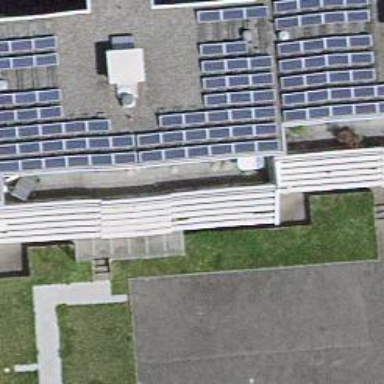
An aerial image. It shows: Solar power generator with photovoltaic panels.